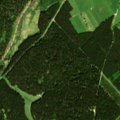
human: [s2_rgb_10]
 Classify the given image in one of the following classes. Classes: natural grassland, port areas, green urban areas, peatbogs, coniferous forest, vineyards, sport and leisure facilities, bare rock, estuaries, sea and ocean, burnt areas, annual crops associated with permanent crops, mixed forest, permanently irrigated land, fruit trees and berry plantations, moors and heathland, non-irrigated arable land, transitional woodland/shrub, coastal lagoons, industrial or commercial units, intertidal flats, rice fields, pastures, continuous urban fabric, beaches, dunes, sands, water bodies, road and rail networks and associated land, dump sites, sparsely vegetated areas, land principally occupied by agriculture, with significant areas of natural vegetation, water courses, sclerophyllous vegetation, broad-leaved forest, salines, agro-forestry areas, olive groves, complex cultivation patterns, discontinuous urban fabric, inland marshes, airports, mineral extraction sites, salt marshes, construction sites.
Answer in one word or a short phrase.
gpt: pastures, coniferous forest, mixed forest, transitional woodland/shrub